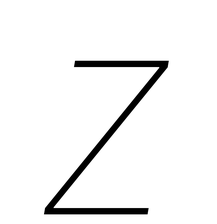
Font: Inter-Italic_Thin_Italic